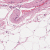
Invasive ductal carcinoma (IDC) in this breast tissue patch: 0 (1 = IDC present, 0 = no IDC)